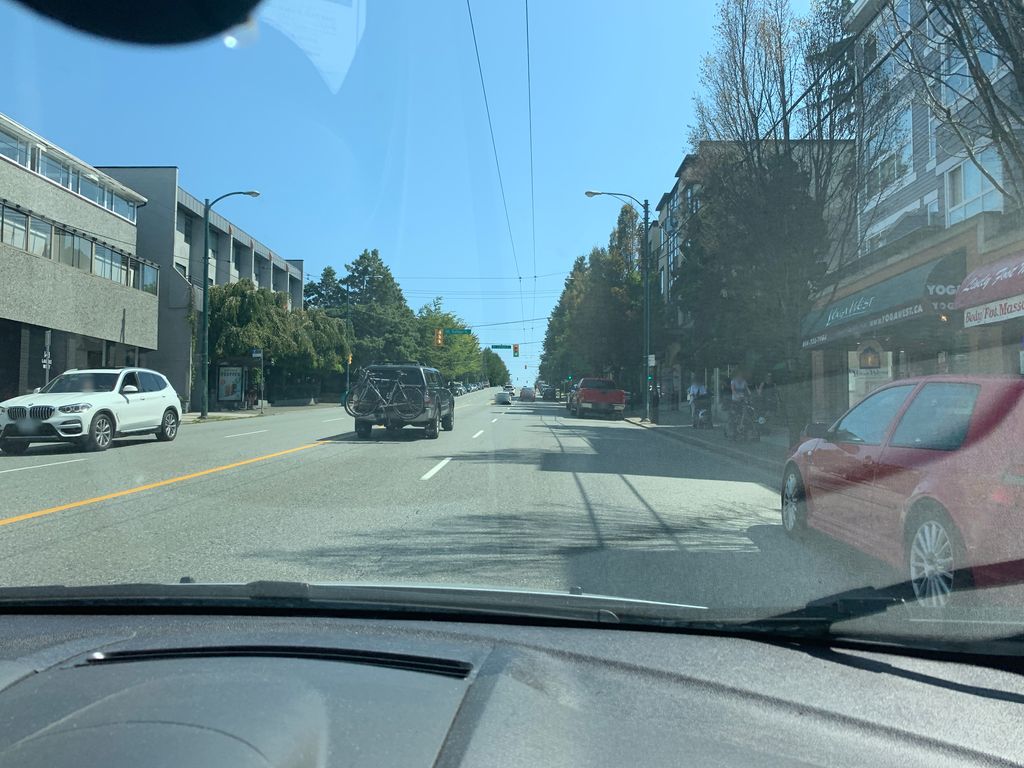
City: vancouver